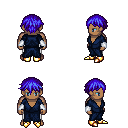
a pixel art fantasy rpg character, male body template, human, dark skin, blue robe, white pants, blue short bangs hairstyle, white cloth bracers, gold boots, four views (front, back, left, right), 2x2 character sprite sheet, small pixel art, hard edges, no anti-aliasing